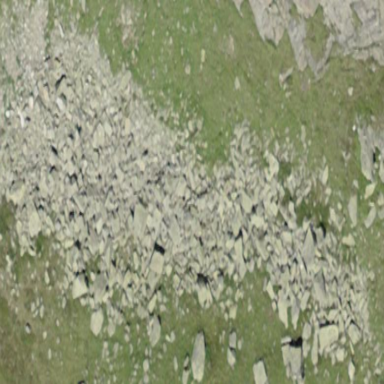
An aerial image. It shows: Natural scree.